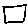
Label: square